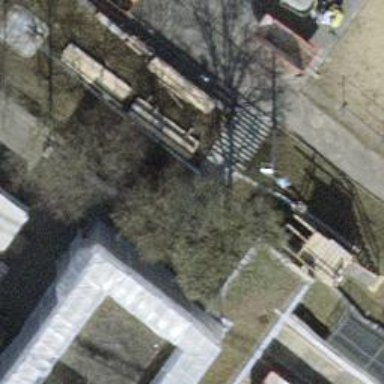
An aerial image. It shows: Urban tree adds touch of nature to the surroundings.